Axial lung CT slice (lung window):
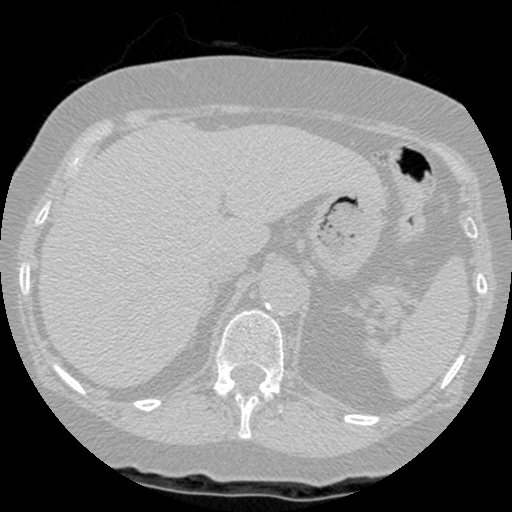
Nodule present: no